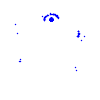
Particle: pion